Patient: sex F, age 60
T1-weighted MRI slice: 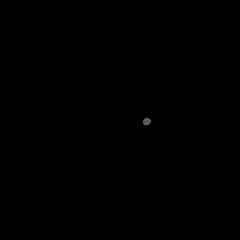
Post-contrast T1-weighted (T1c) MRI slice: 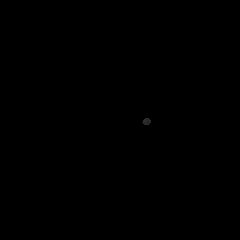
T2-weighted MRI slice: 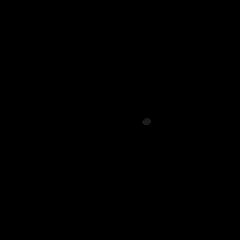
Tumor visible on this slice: no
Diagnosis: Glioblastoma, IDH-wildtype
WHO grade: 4